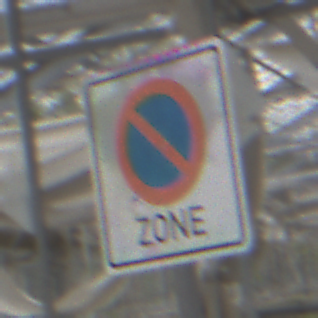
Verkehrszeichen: BeginnEingeschraenktesHalteverbotZone
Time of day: Midday
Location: Roofed (Special)
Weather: Overcast
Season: NotSpecified
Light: Natural